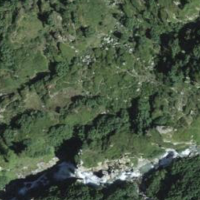
EUNIS habitat code: 31
Species observed at this site:
Parnassius apollo